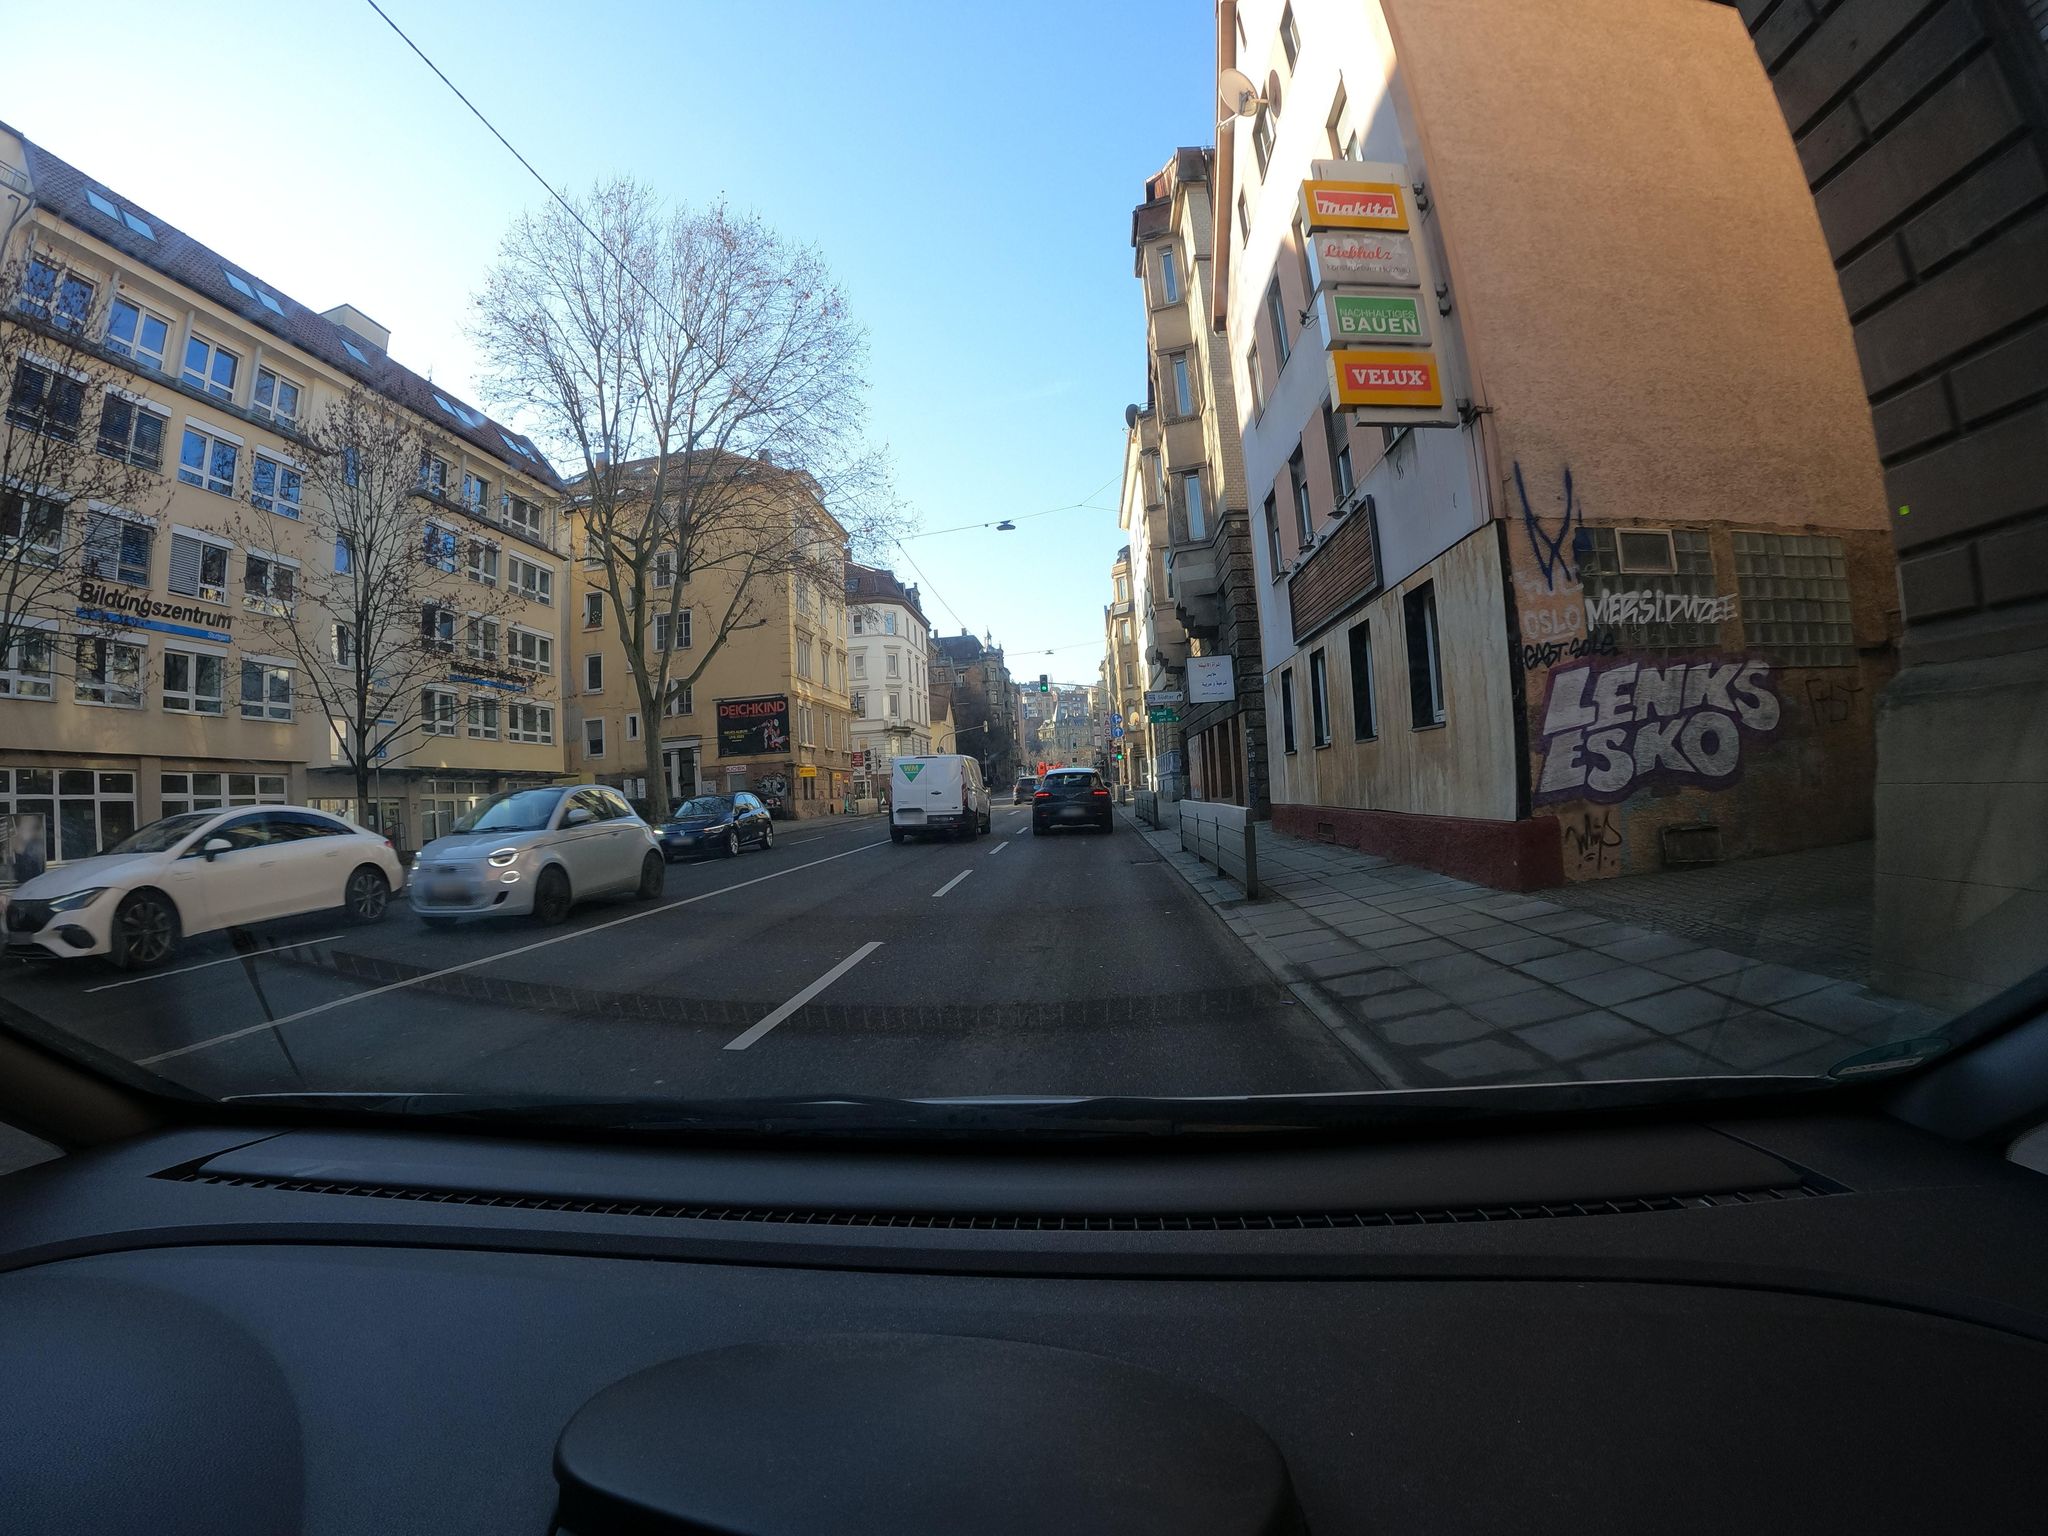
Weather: clear
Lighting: day
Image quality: good
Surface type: driving surface
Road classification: primary
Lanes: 4
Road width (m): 13
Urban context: urban centre
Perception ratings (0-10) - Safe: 7.33, Lively: 8.54, Beautiful: 7.05, Boring: 2.21, Depressing: 2.35, Wealthy: 6.65